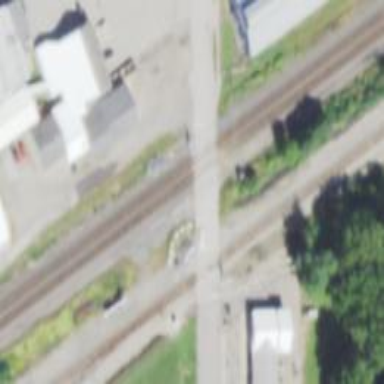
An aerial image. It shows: Level railway crossing with lights and barriers.